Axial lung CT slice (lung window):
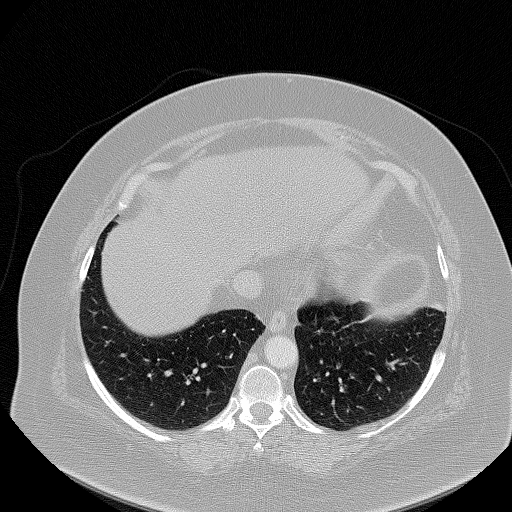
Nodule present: no